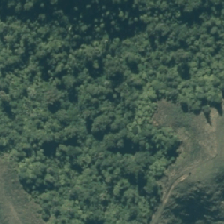
Land cover: indigenous_forest